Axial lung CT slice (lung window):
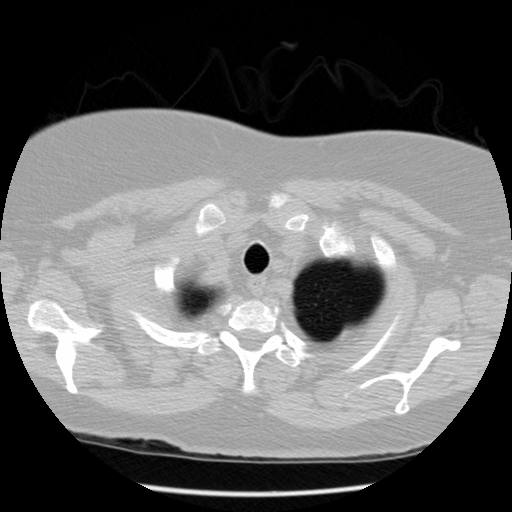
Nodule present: no